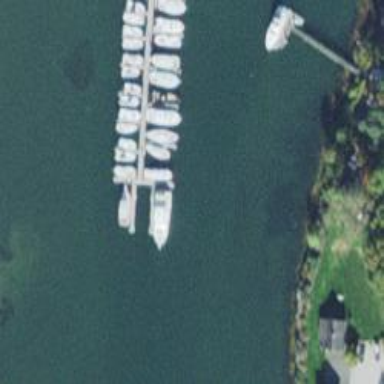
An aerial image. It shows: Man-made pier.